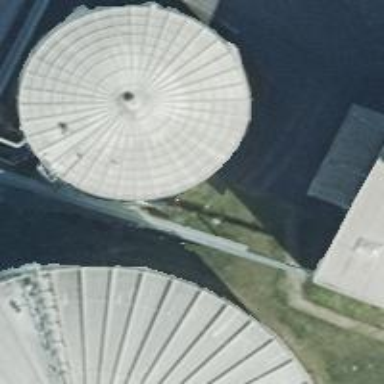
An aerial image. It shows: Silo structure.